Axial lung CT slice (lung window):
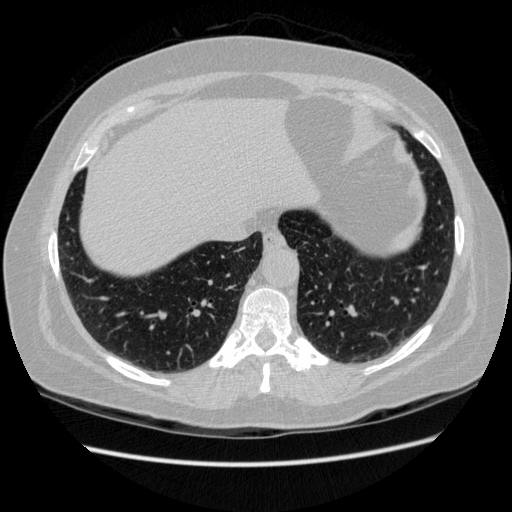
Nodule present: no